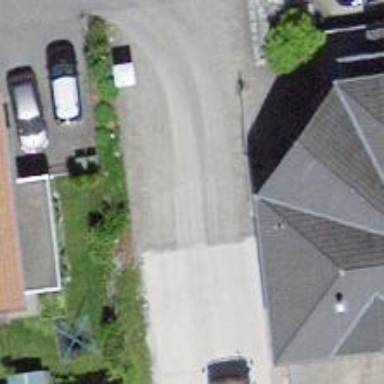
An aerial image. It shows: Parking entrance.